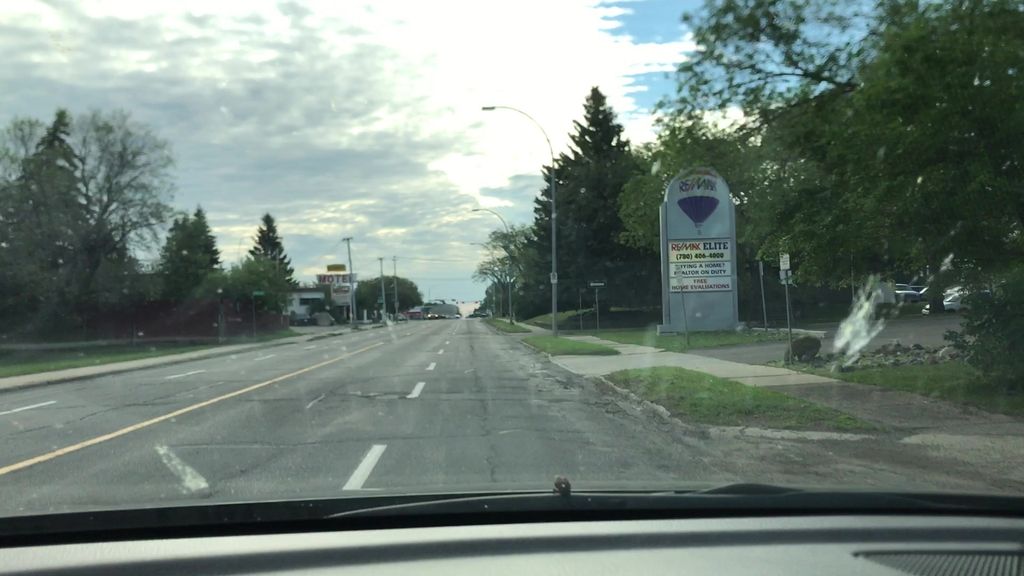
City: edmonton